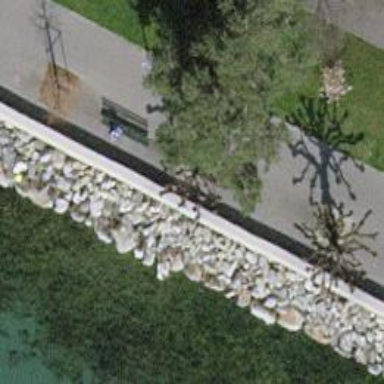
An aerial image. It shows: Bench.